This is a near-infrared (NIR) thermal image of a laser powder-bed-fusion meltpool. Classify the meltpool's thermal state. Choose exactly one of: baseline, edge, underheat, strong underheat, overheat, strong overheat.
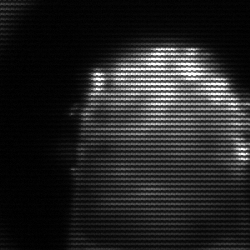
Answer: strong underheat